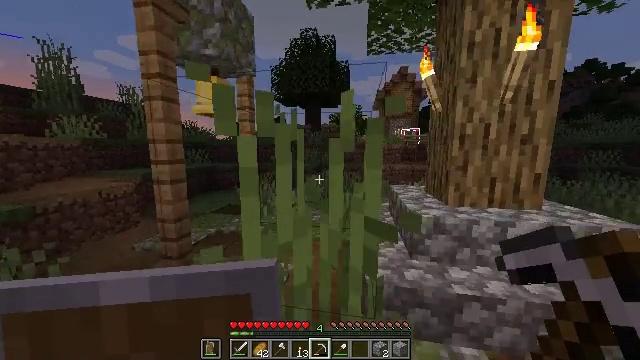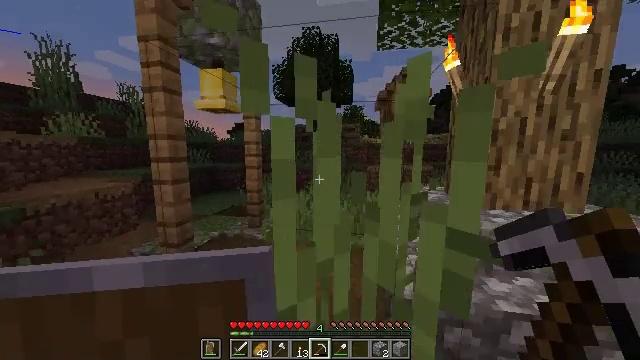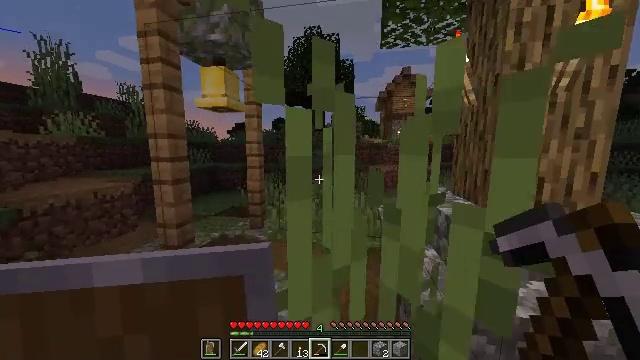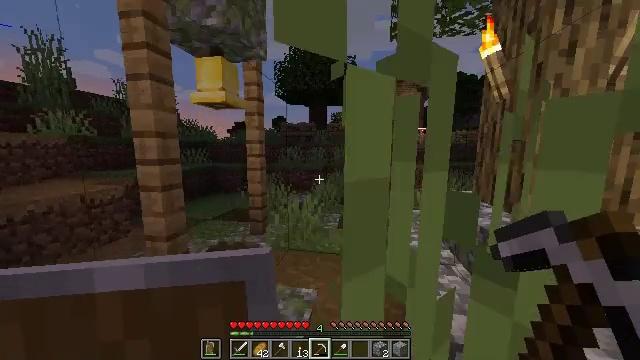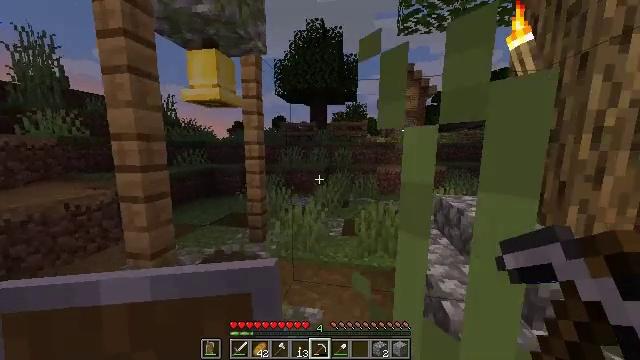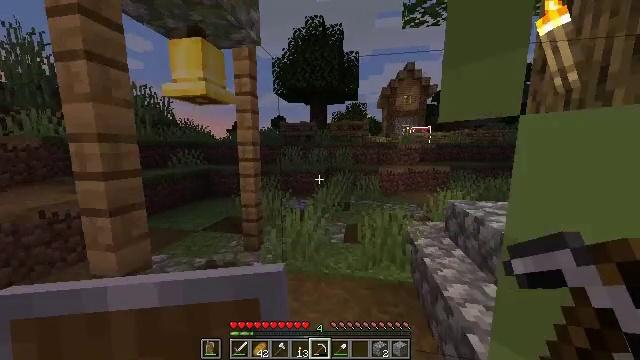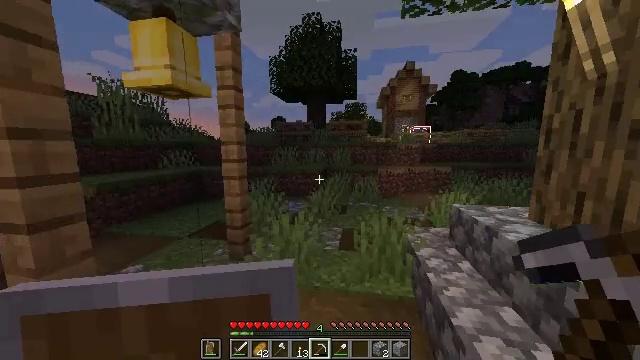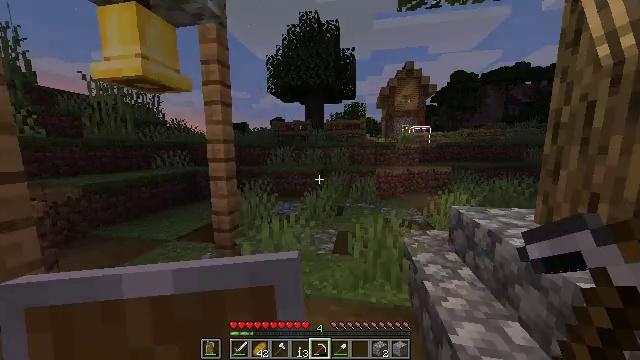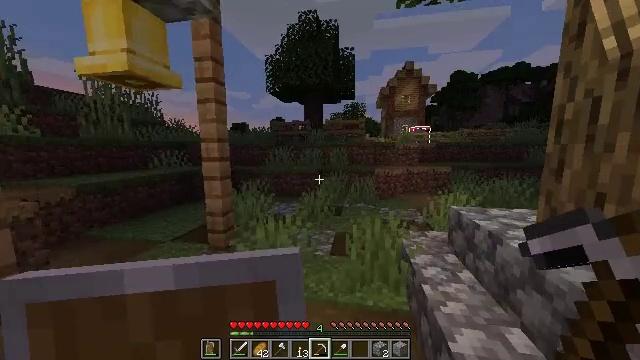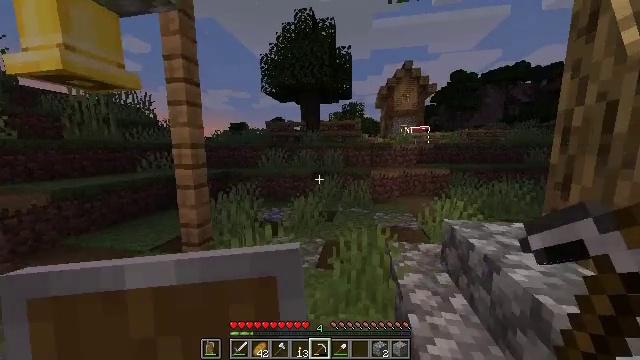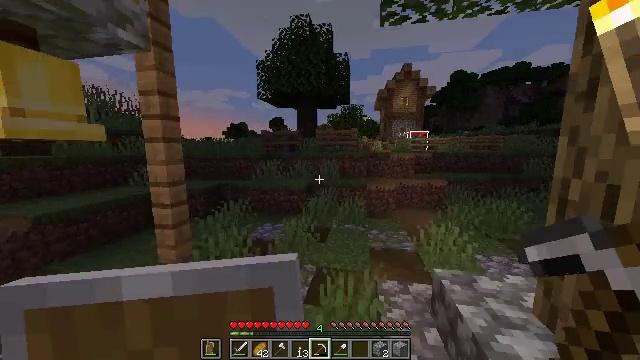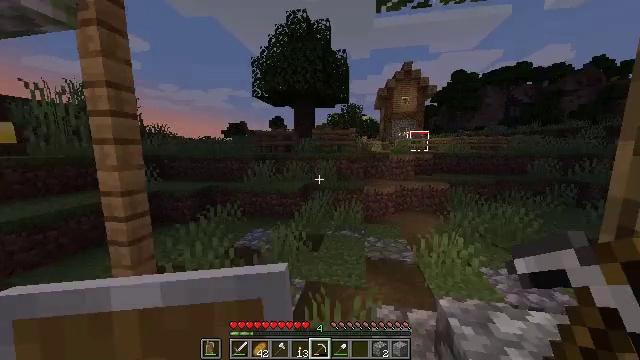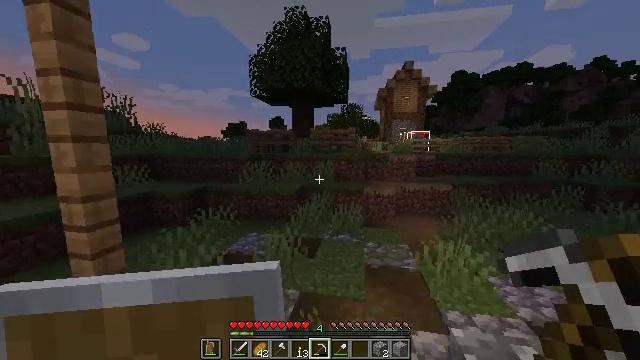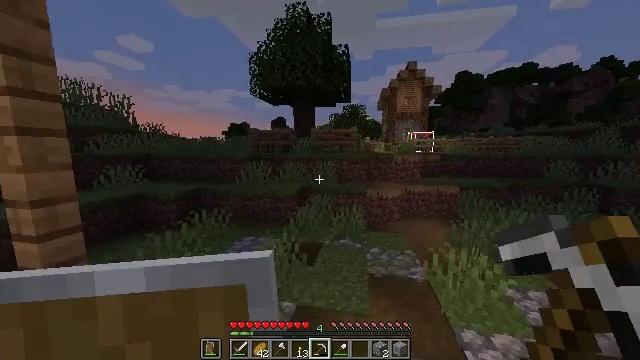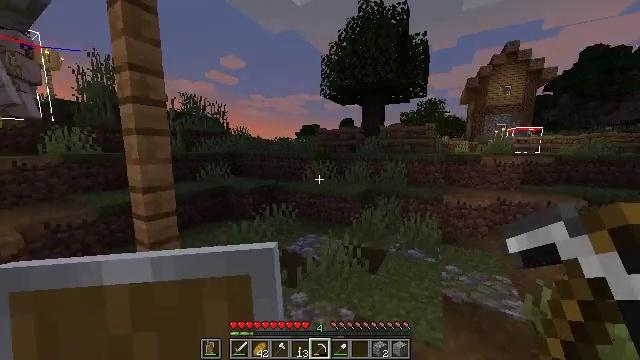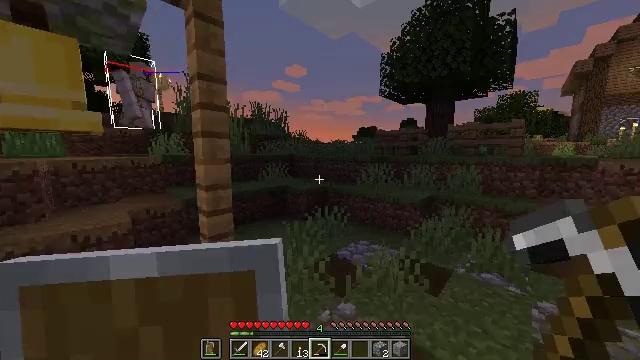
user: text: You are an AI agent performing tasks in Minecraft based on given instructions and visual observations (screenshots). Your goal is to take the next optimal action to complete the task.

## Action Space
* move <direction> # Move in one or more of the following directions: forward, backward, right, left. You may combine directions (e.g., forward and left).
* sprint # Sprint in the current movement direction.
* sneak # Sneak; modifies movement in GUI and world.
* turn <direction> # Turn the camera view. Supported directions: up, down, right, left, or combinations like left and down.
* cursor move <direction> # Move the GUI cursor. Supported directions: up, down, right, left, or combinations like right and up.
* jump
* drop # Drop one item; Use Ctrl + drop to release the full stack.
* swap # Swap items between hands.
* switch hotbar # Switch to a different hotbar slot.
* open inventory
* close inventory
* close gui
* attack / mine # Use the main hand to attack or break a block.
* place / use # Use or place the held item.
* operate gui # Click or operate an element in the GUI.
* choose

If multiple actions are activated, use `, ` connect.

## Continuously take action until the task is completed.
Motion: motion action
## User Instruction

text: Destroy the oak door to retrieve it.
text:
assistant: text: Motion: move forward and move left, sprint
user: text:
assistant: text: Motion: move forward, sprint
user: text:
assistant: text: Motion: move forward, sprint
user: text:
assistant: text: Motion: move forward, sprint
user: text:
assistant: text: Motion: move forward and move right, sprint
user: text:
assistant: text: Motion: move forward and move right, sprint
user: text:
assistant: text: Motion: move forward and move right, sprint
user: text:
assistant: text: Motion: move forward and move right, sprint
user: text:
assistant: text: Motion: move forward and move right, sprint
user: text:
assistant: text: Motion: move forward, sprint
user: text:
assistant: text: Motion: move forward, sprint
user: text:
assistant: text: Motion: move forward, sprint
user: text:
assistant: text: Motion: move forward, sprint
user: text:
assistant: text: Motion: move forward, sprint, turn left
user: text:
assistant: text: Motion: move forward and move right, sprint, turn left
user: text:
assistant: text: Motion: move forward and move right, sprint
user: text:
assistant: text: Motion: move forward and move right, sprint
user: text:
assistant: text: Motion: move forward and move right, sprint
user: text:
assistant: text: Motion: move forward and move right, sprint, turn left
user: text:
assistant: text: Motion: move forward and move right, sprint, turn left
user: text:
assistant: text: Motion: move forward and move right, sprint, turn left
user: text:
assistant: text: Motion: move forward and move right, sprint, turn left
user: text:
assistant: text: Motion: move forward and move right, sprint
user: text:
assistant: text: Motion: move forward, sprint
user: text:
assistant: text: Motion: move forward, sprint
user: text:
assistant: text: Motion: move forward, sprint
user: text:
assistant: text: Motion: move forward, sprint
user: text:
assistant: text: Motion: move forward, sprint
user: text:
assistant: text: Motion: move forward, sprint, turn left
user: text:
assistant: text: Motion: move forward, sprint, turn left, jump